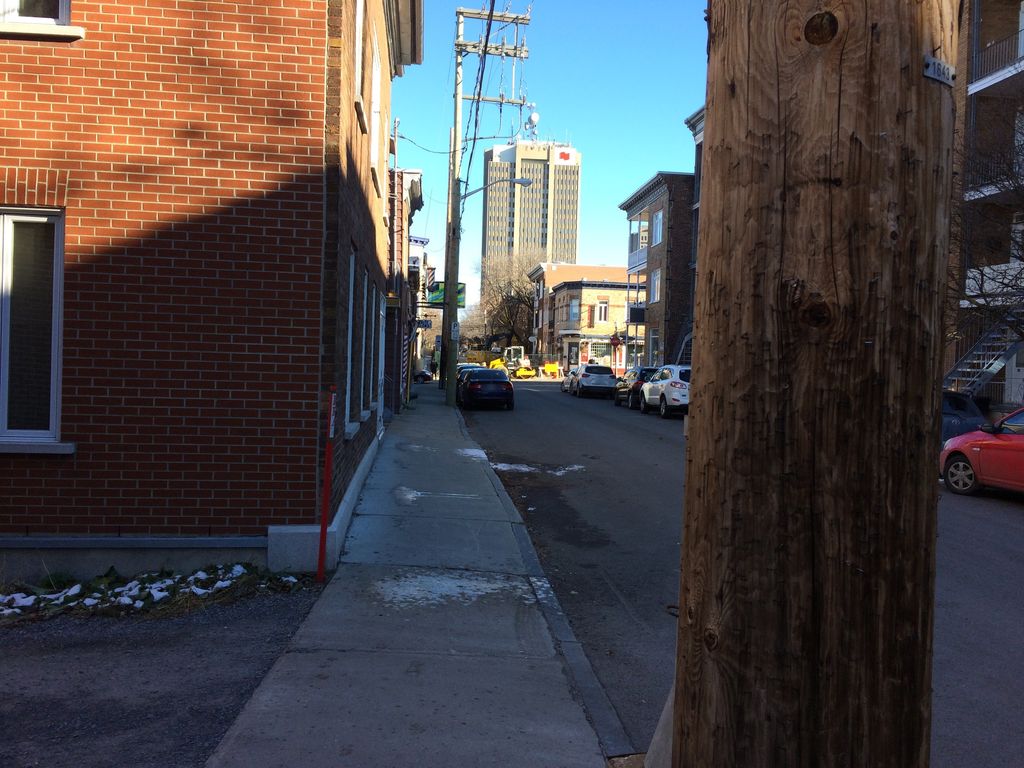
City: quebec_city